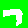
Digit: 7